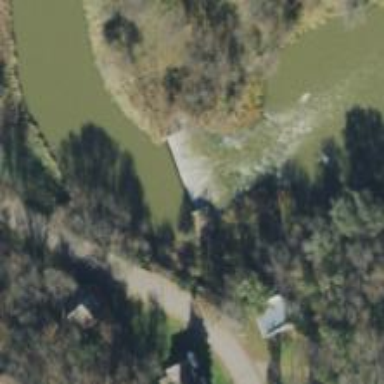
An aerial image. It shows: Dam across waterway.